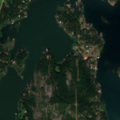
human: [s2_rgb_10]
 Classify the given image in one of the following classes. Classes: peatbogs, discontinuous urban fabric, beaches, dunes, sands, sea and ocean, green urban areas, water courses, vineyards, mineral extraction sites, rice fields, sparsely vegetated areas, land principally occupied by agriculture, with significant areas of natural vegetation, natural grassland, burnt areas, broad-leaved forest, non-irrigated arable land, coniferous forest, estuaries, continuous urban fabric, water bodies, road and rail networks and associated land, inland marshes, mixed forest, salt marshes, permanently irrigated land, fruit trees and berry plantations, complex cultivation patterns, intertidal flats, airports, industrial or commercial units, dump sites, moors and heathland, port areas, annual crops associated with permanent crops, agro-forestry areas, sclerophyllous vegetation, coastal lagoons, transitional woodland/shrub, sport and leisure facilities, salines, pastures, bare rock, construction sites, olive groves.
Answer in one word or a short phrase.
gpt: mixed forest, transitional woodland/shrub, sea and ocean